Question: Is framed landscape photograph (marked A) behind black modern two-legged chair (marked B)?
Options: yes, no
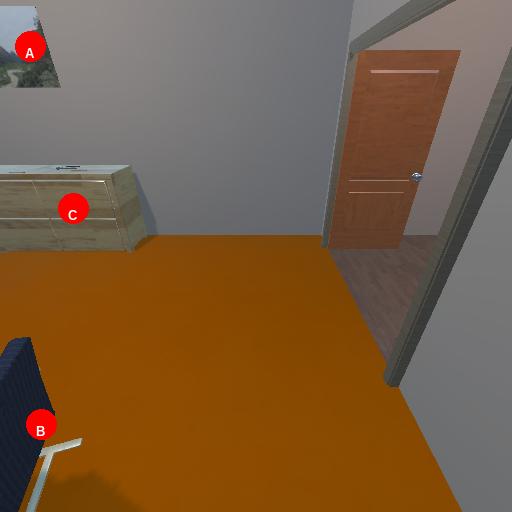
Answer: yes